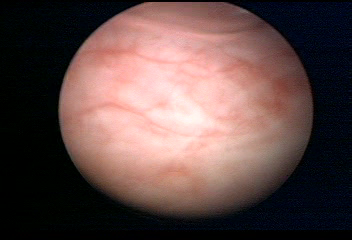
Modality: WLC
Class: Foreign bodies
Subclass: AirBubble
Bladder cancer association: No
Annotated structures: Air bubble